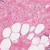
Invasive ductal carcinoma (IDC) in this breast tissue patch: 0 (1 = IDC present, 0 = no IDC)